Question: I am experimenting with Bootstrap 3 and while creating a form, I ran into a simple issue. I have a label and an input textbox but for some reason I cannot get the textbox to automatically fill 100% of the available width. If I force width:100% then it overflows into the next row. Not sure what I am doing wrong here but I have pasted a screenshot as well as a fiddle. Any help is appreciated.
Thanks in advance
'''
<div class="row row-top-buffer row-bottom-buffer">
<div class="col-md-3 row-label">Title:</div>
<div class="input-group">
<input type="text" class="form-control input-text" placeholder="title">
</div>
</div>
.row-top-buffer {
padding-top: 21px;
}
.row-bottom-buffer {
padding-bottom: 15px;
}
.row-label {
font: 14px "OpenSans-Bold";
color: #4d4d4d;
text-align: left;
vertical-align: top;
padding-top: 7px;
padding-bottom: 7px;
}
.input-group .form-control.input-text {
border-radius: 5px;
box-shadow: inset 0 1px 1px rgba( 0, 0, 0, .1 );
-webkit-box-shadow: inset 0 1px 1px rgba( 0, 0, 0, .1 );
color: #566266;
position: relative;
outline: none;
}
'''
<URL>

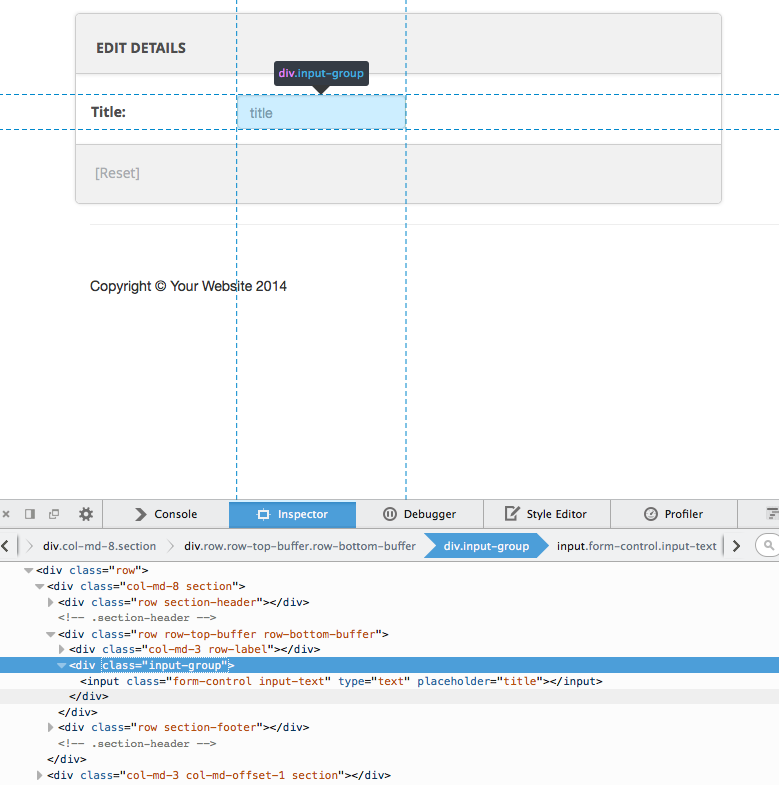
Answer: I would use the form-horizontal. See the Form Horizontal section under <URL>.
## Updated Fiddle
'''
<div class="container">
<div class="row">
<div class="col-md-8 section">
<div class="row section-header">
<h2>Edit details</h2>
</div>
<!-- .section-header -->
<div class="row row-top-buffer row-bottom-buffer form-horizontal">
<div class="form-group">
<label for="title" class="col-xs-3 control-label row-label">Title</label>
<div class="col-xs-9">
<input type="text" class="form-control input-text" id="title" placeholder="title" />
</div>
</div>
<div class="form-group">
<label for="name" class="col-xs-3 control-label row-label">Full Name</label>
<div class="col-xs-9">
<input type="text" class="form-control input-text" id="name" placeholder="full name" />
</div>
</div>
<div class="form-group">
<label for="streetaddress" class="col-xs-3 control-label row-label">Street Address</label>
<div class="col-xs-9">
<input type="text" class="form-control input-text" id="streetaddress" placeholder="street address" />
</div>
</div>
</div>
<div class="row section-footer"> <a href="#">[Reset]</a>
</div>
<!-- .section-header -->
</div>
</div>
</div>
'''
I also added 15px padding left/right on the form-horizontal class.